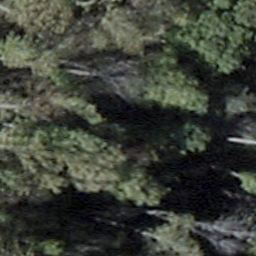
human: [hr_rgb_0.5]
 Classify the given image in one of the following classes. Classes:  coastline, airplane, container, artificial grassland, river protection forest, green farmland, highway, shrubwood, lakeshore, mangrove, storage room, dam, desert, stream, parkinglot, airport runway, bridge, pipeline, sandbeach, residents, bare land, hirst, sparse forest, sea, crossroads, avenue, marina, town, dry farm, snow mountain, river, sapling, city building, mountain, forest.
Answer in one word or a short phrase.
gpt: shrubwood